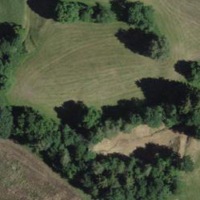
EUNIS habitat code: 24
Species observed at this site:
Cephalanthera rubra